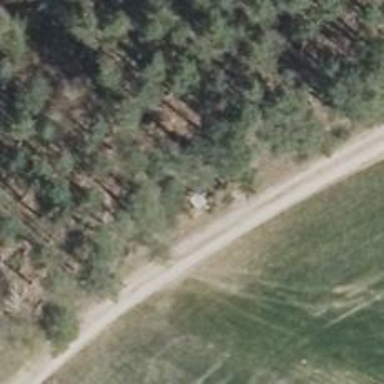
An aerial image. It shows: Hunting stand.